Question: I'm attempting to generate a plot of a hemisphere with a shaded area on the surface bound by max/min values of elevation and azimuth. Essentially I'm trying to reproduce this:

Generating the hemisphere is easy enough, but past that I'm stumped. Any ideas?
Here's the code I used to generate this sphere:
'''
[x,y,z] = sphere;
x = x(11:end,:);
y = y(11:end,:);
z = z(11:end,:);
r = 90;
surf(r.*x,r.*y,r.*z,'FaceColor','yellow','FaceAlpha',0.5);
axis equal;
'''
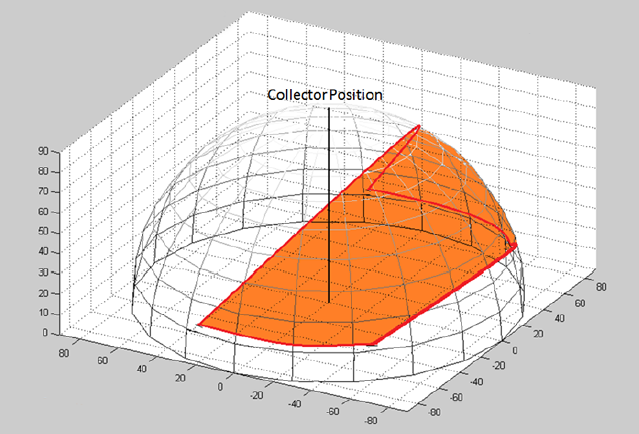
Answer: If you want to highlight a certain area of your hemisphere, first you decide the minimum and maximum azimuth (horizontal sweep) and elevation (vertical sweep) angles. Once you do this, take your 'x,y,z' co-ordinates and convert them into their corresponding angles in spherical co-ordinates. Once you do that, you can then subset your 'x,y,z' co-ordinates based on these angles. To convert from Cartesian to spherical, you would thus do:

<URL>
'theta' is your elevation while 'phi' is your azimuth. 'r' would be the radius of the sphere. Because 'sphere' generates co-ordinates for a unit sphere, 'r = 1'. Therefore, to calculate the angles, we simply need to do:
'''
theta = acosd(z);
phi = atan2d(y, x);
'''
Take note that the elevation / 'theta' is restricted 0 to 180 degrees, while the azimuth / 'phi' is restricted between -180 to 180 degrees. Because you're only creating half of a sphere, the elevation should simply vary from 0 to 90 degrees. Also note that 'acosd' and 'atan2d' return the result in . Now that we're here, you just have to subset what part of the sphere you want to draw. For example, let's say we wanted to restrict the sphere such that the min. and max. azimuth span from -90 to 90 degrees while the elevation only spans from 0 to 45 degrees. As such, let's find those 'x,y,z' co-ordinates that satisfy these constraints, and ensure that anything outside of this range is set to 'NaN' so that these points aren't drawn on the sphere. As such:
'''
%// Change your ranges here
minAzimuth = -90;
maxAzimuth = 90;
minElevation = 0;
maxElevation = 45;
%// Compute angles - assuming that you have already run the code for sphere
%// [x,y,z] = sphere;
%// x = x(11:end,:);
%// y = y(11:end,:);
%// z = z(11:end,:);
theta = acosd(z);
phi = atan2d(y, x);
%%%%%// Begin highlighting logic
ind = (phi >= minAzimuth & phi <= maxAzimuth) & ...
(theta >= minElevation & theta <= maxElevation); % // Find those indices
x2 = x; y2 = y; z2 = z; %// Make a copy of the sphere co-ordinates
x2(~ind) = NaN; y2(~ind) = NaN; z2(~ind) = NaN; %// Set those out of bounds to NaN
%%%%%// Draw our original sphere and then the region we want on top
r = 90;
surf(r.*x,r.*y,r.*z,'FaceColor','white','FaceAlpha',0.5); %// Base sphere
hold on;
surf(r.*x2,r.*y2,r.*z2,'FaceColor','red'); %// Highlighted portion
axis equal;
view(40,40); %// Adjust viewing angle for better view
'''
... and this is what I get:

I've made the code modular so that all you have to do is change the four variables that are defined at the beginning of the code, and the output will highlight that desired part of the hemisphere that are bounded by those min and max ranges.
---
Hope this helps!